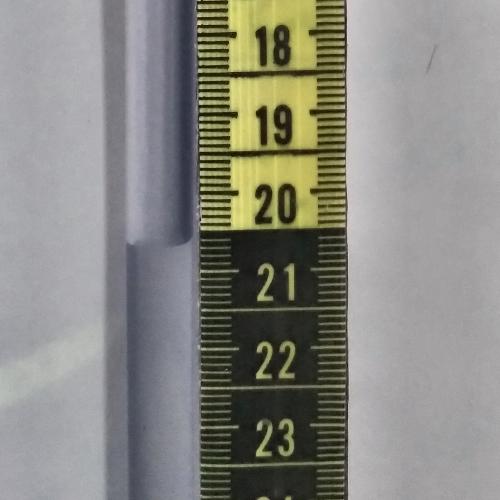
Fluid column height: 20.6 cm